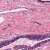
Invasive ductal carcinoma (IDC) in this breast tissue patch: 0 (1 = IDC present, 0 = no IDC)